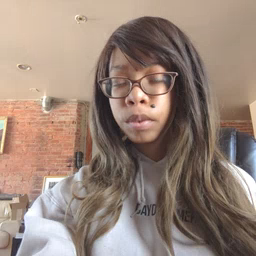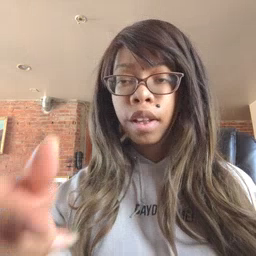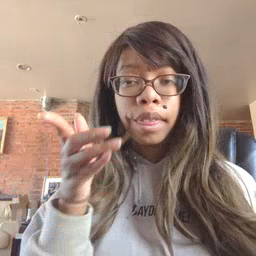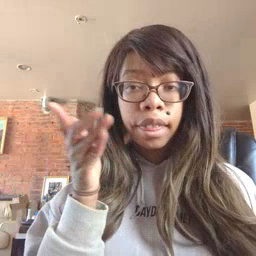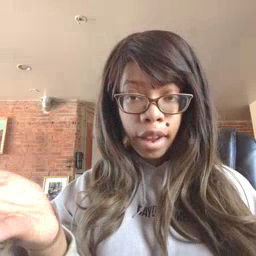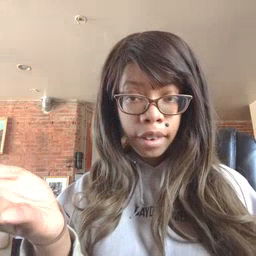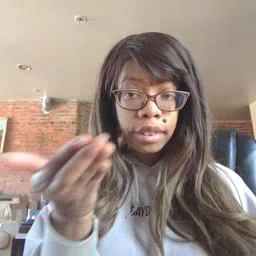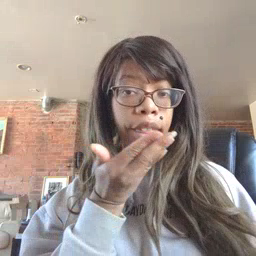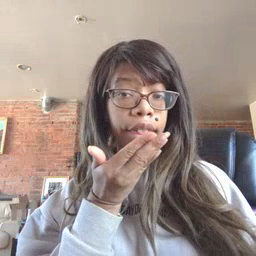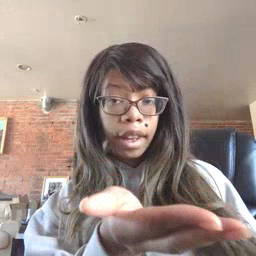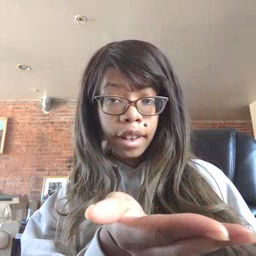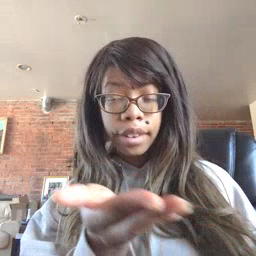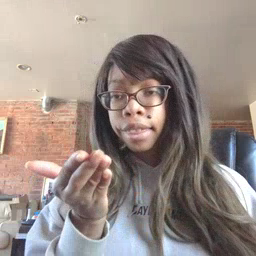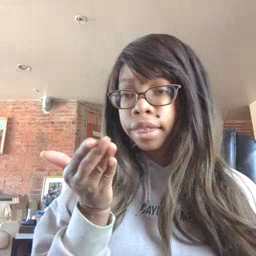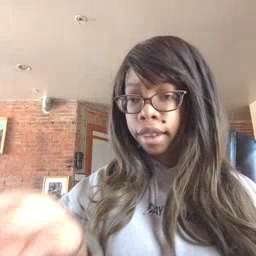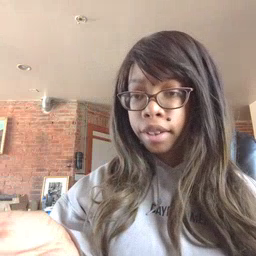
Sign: there